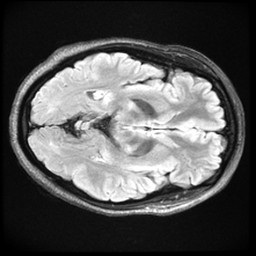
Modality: FLAIR
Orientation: axial
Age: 25
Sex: female
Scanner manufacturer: ge
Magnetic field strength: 3 T
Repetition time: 11 s
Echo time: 0.1497 s